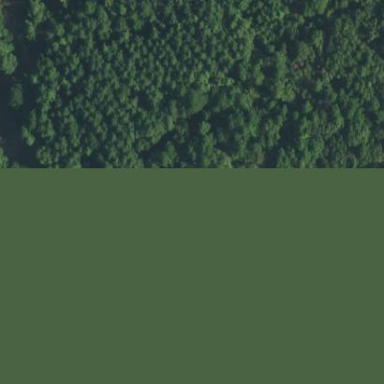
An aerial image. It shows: Evergreen forest with needle-leaved trees.